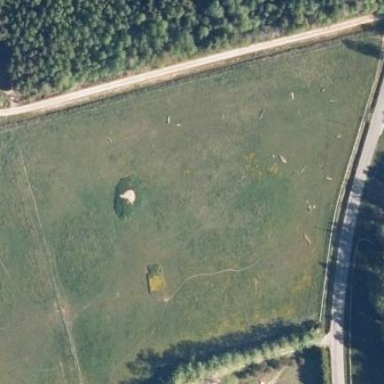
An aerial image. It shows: Equestrian pitch for leisure land sports.